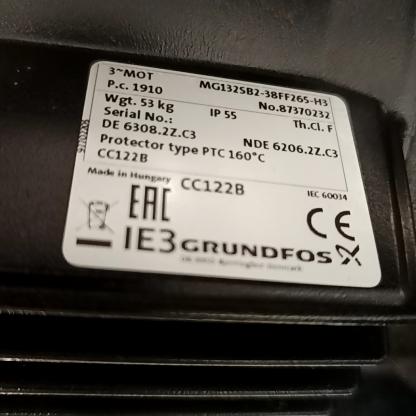
Klasa: tabliczka-znamionowa